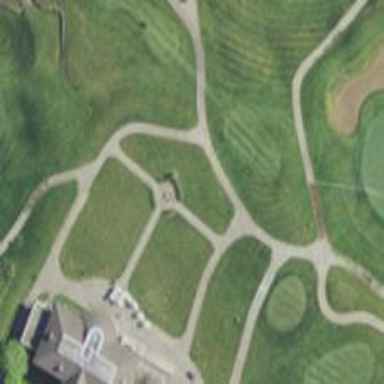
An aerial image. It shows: Path designated for golf carts.